Aerial crown-view tile of a tropical tree (Barro Colorado Island, Panama), acquired 20250317:
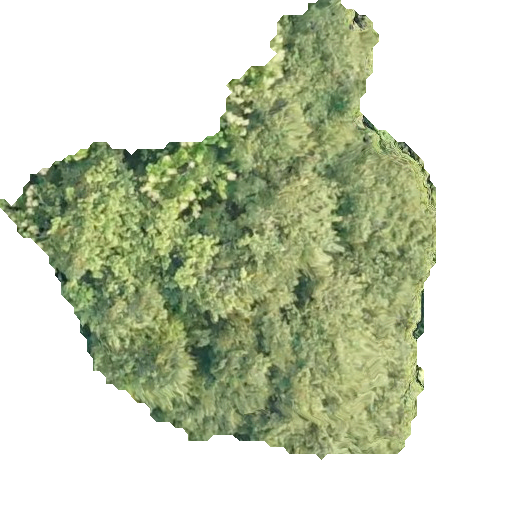
Species: Chrysophyllum cainito
GBIF accepted scientific name: Chrysophyllum cainito
Crown area: 178.932 m²